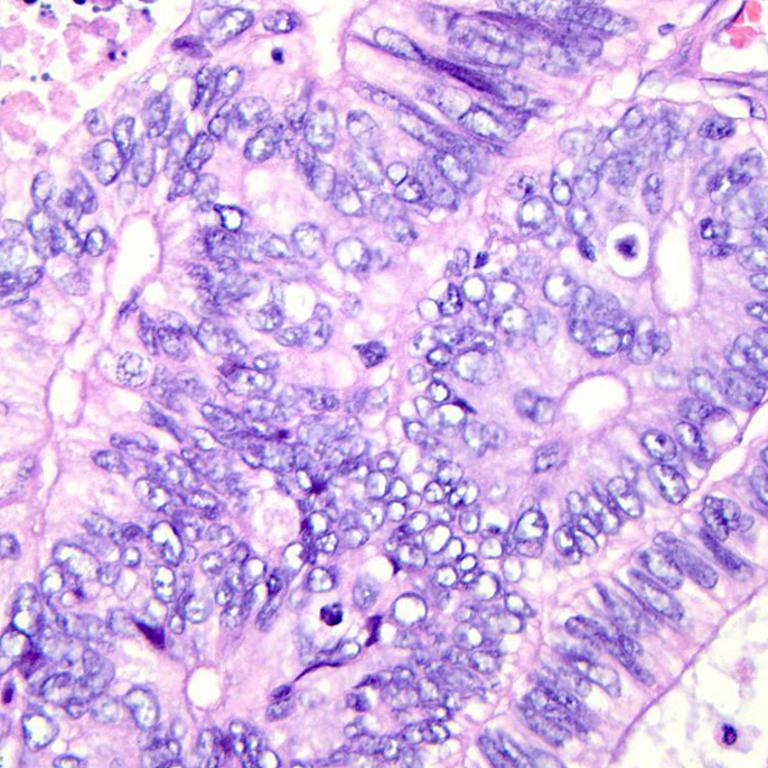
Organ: colon
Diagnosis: adenocarcinomas